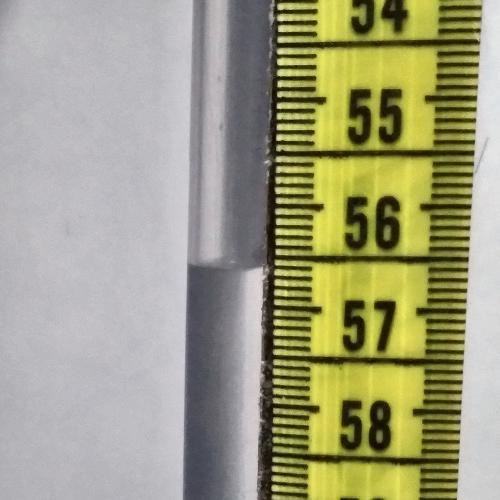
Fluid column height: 56.6 cm